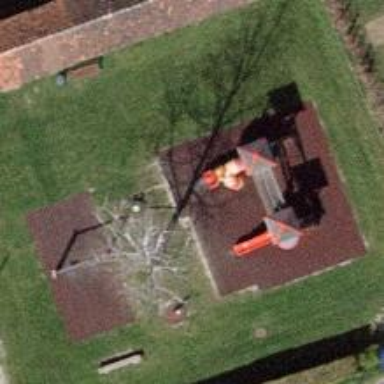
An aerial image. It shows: Playground area for leisure land.